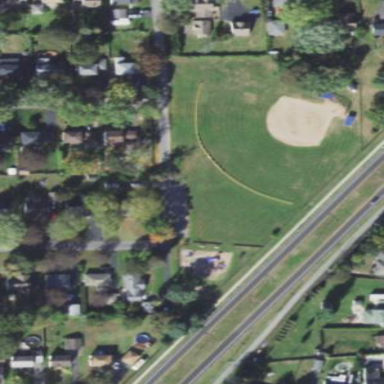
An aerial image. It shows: Baseball pitch for leisure land activities.